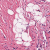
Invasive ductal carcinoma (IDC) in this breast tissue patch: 0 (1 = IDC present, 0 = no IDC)